Field crop: tomato
Growth stage: 1
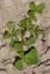
Species: portulaca